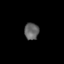
Tissue: skin
Cell type: Fibroblasts
Senescence score: 0.6817
Nuclear area (px): 237
Mean DAPI intensity: 100.16